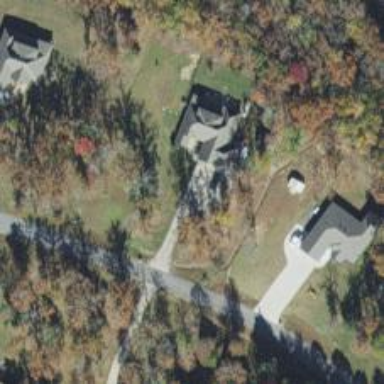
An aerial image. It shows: Driveway leading to service road.